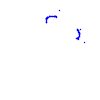
Particle: proton